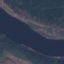
Land use / land cover class: River